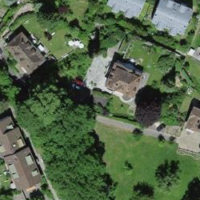
EUNIS habitat code: 55
Species observed at this site:
Operophtera brumata
Colotois pennaria